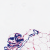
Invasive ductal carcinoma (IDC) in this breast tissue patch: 0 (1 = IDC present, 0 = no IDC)